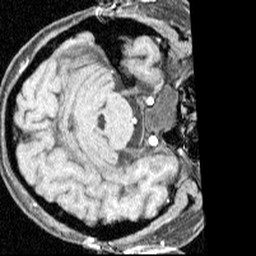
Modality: angio
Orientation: axial
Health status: ill
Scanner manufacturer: siemens
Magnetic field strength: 1.5 T
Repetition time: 0.039 s
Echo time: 0.00502 s